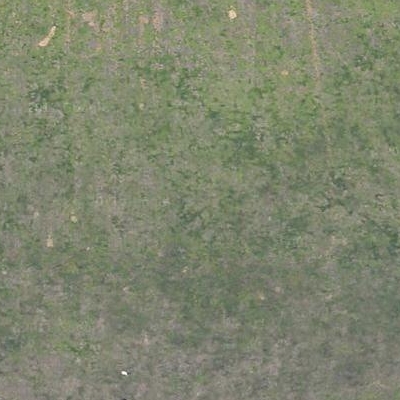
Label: aGrass